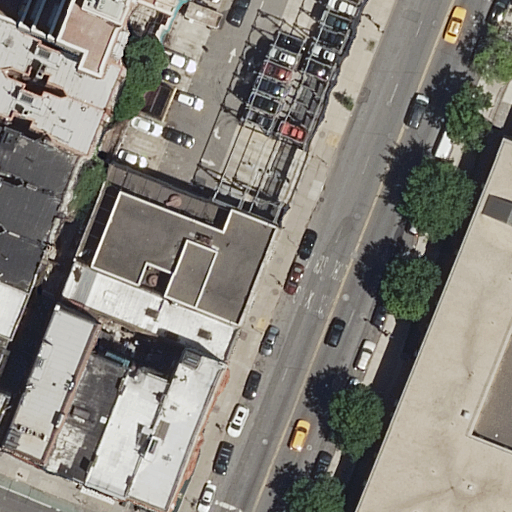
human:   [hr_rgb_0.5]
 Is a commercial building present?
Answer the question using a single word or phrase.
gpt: no

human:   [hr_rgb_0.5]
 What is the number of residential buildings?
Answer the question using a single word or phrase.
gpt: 18

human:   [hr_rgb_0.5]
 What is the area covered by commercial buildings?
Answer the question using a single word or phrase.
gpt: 0m2

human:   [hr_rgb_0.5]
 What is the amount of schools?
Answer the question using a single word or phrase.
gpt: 1

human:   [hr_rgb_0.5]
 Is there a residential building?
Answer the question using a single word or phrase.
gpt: yes

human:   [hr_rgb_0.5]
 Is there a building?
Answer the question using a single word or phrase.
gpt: yes

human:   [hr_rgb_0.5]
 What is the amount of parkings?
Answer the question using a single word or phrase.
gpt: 1

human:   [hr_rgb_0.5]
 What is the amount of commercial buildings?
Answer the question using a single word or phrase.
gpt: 0

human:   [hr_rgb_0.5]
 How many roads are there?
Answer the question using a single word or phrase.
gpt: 2

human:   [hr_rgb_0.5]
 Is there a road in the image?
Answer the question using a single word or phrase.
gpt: yes

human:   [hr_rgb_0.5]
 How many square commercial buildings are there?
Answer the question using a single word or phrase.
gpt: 0

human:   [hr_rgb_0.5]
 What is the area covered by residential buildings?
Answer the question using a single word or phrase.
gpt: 3607m2

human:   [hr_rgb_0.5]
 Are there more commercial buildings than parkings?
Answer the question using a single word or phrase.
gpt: no

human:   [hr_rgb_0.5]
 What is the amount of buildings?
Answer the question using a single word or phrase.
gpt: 19

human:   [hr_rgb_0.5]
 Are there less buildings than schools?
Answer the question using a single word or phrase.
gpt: no

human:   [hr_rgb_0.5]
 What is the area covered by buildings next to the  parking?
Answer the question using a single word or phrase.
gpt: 4312m2

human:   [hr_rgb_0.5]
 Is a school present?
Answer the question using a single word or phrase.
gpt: yes

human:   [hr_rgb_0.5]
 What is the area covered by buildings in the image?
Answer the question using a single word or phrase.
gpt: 4312m2

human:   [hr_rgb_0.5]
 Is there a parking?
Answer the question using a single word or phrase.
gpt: yes

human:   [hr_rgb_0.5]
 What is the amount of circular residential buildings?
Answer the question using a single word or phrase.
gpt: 0

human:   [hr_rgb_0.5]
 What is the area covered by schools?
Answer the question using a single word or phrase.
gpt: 704m2

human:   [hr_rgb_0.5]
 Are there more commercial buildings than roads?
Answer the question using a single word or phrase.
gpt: no

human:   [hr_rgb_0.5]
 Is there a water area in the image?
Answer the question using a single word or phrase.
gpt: no

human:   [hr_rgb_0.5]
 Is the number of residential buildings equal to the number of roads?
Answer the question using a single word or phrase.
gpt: no

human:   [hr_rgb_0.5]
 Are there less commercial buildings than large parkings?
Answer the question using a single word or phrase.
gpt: yes

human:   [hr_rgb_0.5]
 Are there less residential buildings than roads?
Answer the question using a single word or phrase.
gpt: no

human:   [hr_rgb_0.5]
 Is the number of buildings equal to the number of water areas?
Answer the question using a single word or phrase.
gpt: no

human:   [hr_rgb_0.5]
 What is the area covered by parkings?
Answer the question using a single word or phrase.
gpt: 609m2

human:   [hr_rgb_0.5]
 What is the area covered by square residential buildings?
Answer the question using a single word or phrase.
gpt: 0m2

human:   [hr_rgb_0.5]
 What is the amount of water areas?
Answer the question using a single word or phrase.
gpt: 0

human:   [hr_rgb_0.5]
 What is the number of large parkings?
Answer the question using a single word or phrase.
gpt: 1

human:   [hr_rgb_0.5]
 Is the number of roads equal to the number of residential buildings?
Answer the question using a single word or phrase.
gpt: no

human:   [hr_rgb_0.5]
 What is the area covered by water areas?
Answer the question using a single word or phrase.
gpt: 0m2

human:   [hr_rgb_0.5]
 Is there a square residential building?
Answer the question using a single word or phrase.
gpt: no

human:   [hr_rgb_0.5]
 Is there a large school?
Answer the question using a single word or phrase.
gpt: yes

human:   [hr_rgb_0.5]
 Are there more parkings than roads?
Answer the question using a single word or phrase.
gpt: no

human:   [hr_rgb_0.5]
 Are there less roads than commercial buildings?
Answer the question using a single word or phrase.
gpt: no

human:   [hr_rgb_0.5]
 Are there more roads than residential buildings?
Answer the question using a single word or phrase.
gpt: no

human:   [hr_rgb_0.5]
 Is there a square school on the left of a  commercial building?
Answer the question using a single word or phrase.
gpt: no

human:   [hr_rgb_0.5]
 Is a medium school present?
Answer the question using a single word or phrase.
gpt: no

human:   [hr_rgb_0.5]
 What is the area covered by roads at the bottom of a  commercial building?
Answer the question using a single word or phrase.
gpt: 0m2

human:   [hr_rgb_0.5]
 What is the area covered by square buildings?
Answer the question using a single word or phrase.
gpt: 0m2

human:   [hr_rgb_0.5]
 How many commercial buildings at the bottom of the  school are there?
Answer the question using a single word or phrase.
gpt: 0

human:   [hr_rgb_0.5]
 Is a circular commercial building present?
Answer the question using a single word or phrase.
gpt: no

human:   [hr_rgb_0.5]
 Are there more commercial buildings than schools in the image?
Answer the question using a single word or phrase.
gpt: no

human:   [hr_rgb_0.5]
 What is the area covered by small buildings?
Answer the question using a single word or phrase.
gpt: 325m2

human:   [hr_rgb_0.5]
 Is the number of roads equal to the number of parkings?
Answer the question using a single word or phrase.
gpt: no

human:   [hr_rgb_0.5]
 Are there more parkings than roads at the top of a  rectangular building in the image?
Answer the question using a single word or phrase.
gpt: no

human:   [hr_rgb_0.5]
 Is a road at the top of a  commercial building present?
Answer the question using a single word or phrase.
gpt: no

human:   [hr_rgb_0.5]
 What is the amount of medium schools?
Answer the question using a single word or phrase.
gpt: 0

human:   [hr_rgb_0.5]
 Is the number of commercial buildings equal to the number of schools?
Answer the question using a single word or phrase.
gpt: no

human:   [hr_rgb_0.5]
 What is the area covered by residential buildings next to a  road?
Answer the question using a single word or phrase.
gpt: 3607m2

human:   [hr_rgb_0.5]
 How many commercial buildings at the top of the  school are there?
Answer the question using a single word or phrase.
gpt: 0

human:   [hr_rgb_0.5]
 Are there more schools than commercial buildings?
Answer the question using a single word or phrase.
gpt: yes

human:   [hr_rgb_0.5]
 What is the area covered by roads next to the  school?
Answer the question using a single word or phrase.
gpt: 0m2

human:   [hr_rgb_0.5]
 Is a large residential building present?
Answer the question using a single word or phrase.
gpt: yes

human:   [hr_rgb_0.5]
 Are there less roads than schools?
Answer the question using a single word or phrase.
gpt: no

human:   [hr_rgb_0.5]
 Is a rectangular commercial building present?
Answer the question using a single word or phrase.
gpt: no

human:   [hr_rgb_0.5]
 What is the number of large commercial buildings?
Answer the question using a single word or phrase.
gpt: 0

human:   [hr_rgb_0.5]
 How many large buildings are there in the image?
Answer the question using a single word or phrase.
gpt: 2

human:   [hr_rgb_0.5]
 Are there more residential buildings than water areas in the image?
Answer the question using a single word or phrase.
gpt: yes

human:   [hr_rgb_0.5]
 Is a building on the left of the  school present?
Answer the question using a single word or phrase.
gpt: yes

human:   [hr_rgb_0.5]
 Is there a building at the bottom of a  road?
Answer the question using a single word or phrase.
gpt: yes

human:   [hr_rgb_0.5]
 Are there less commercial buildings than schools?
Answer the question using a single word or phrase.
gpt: yes